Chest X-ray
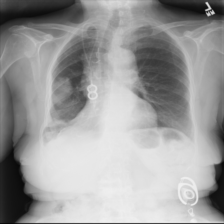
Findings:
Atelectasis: negative
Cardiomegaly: negative
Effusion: negative
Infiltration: negative
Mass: positive
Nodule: negative
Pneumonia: negative
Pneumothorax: negative
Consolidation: negative
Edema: negative
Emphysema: negative
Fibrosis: negative
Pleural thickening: negative
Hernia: negative